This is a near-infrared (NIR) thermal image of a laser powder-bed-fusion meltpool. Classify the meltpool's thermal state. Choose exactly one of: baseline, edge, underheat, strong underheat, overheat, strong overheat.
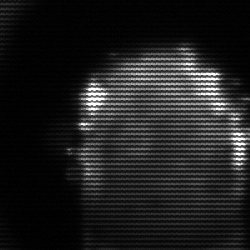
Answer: baseline